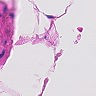
Metastatic tissue present: no